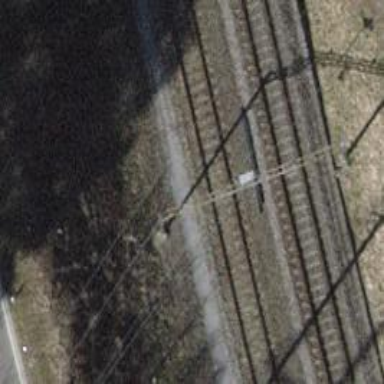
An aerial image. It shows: Siding railway track with electrified contact line.